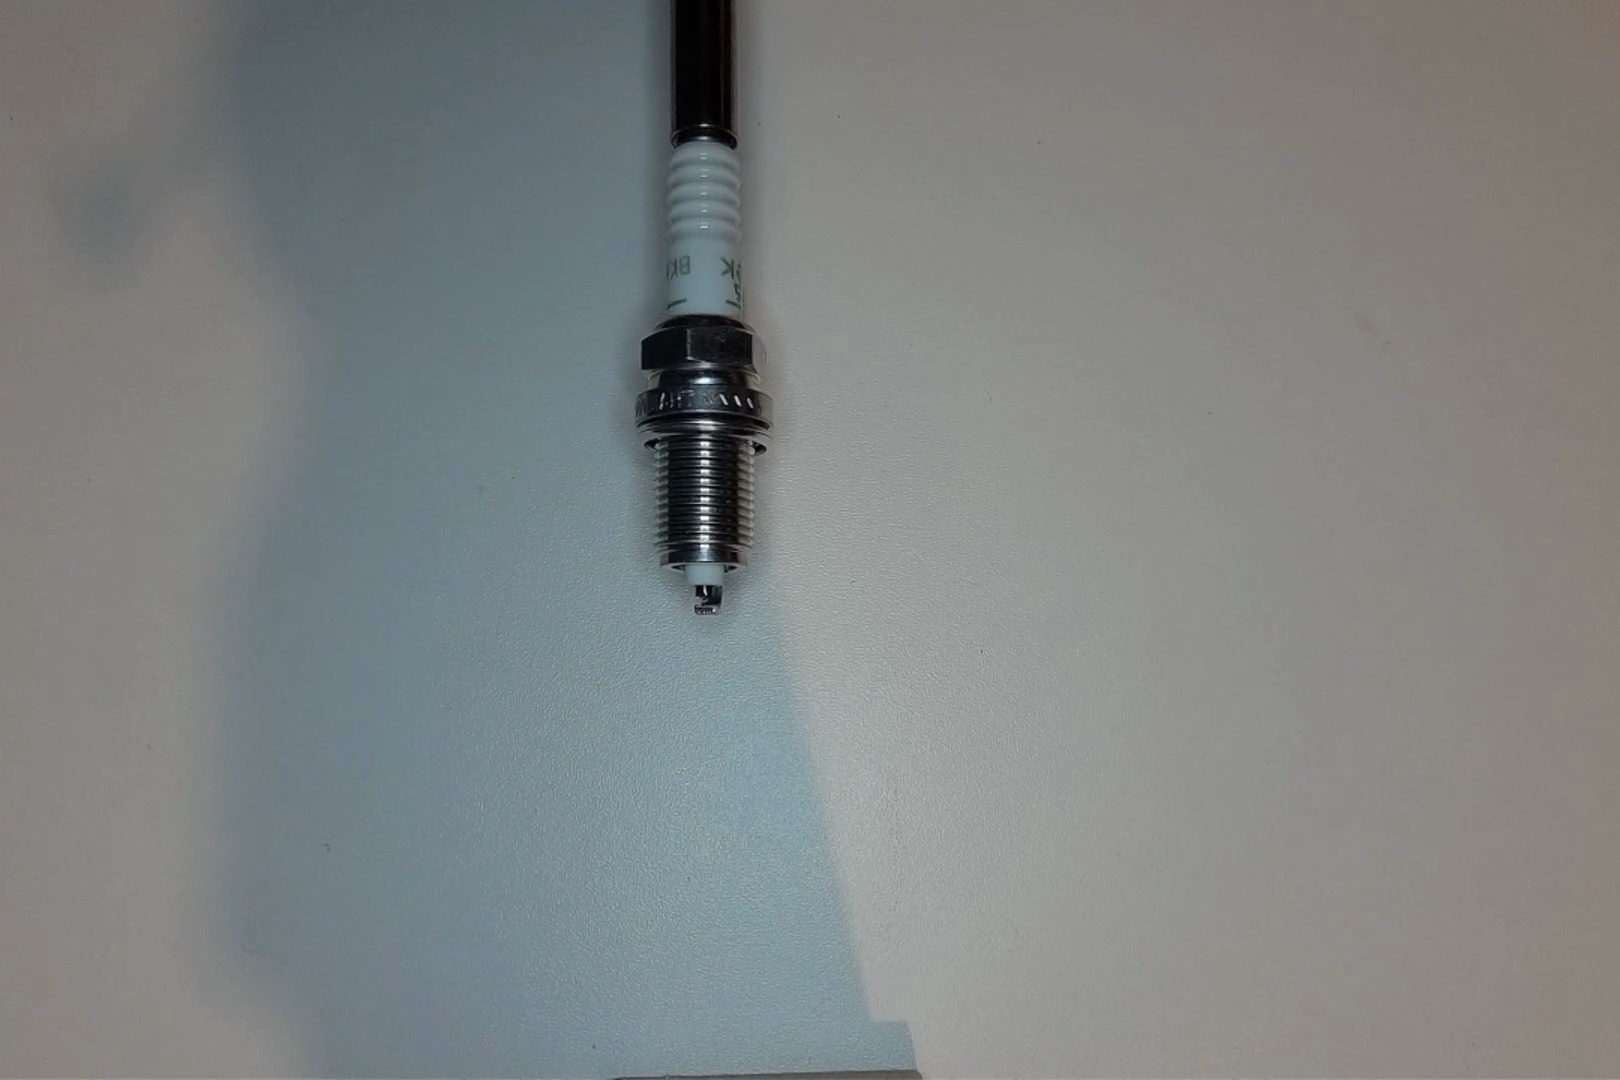
Label: normal